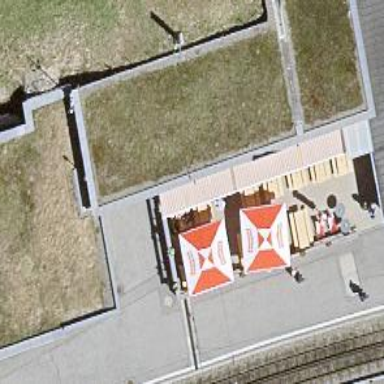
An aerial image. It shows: Restaurant.